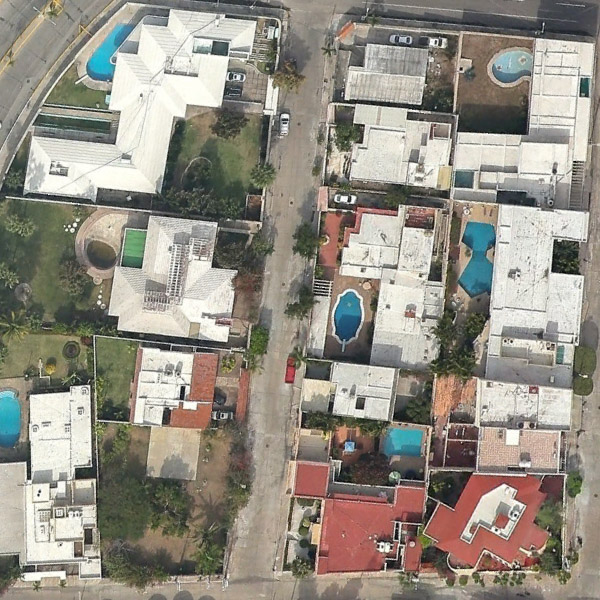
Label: Resort